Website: lowes
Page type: review-order
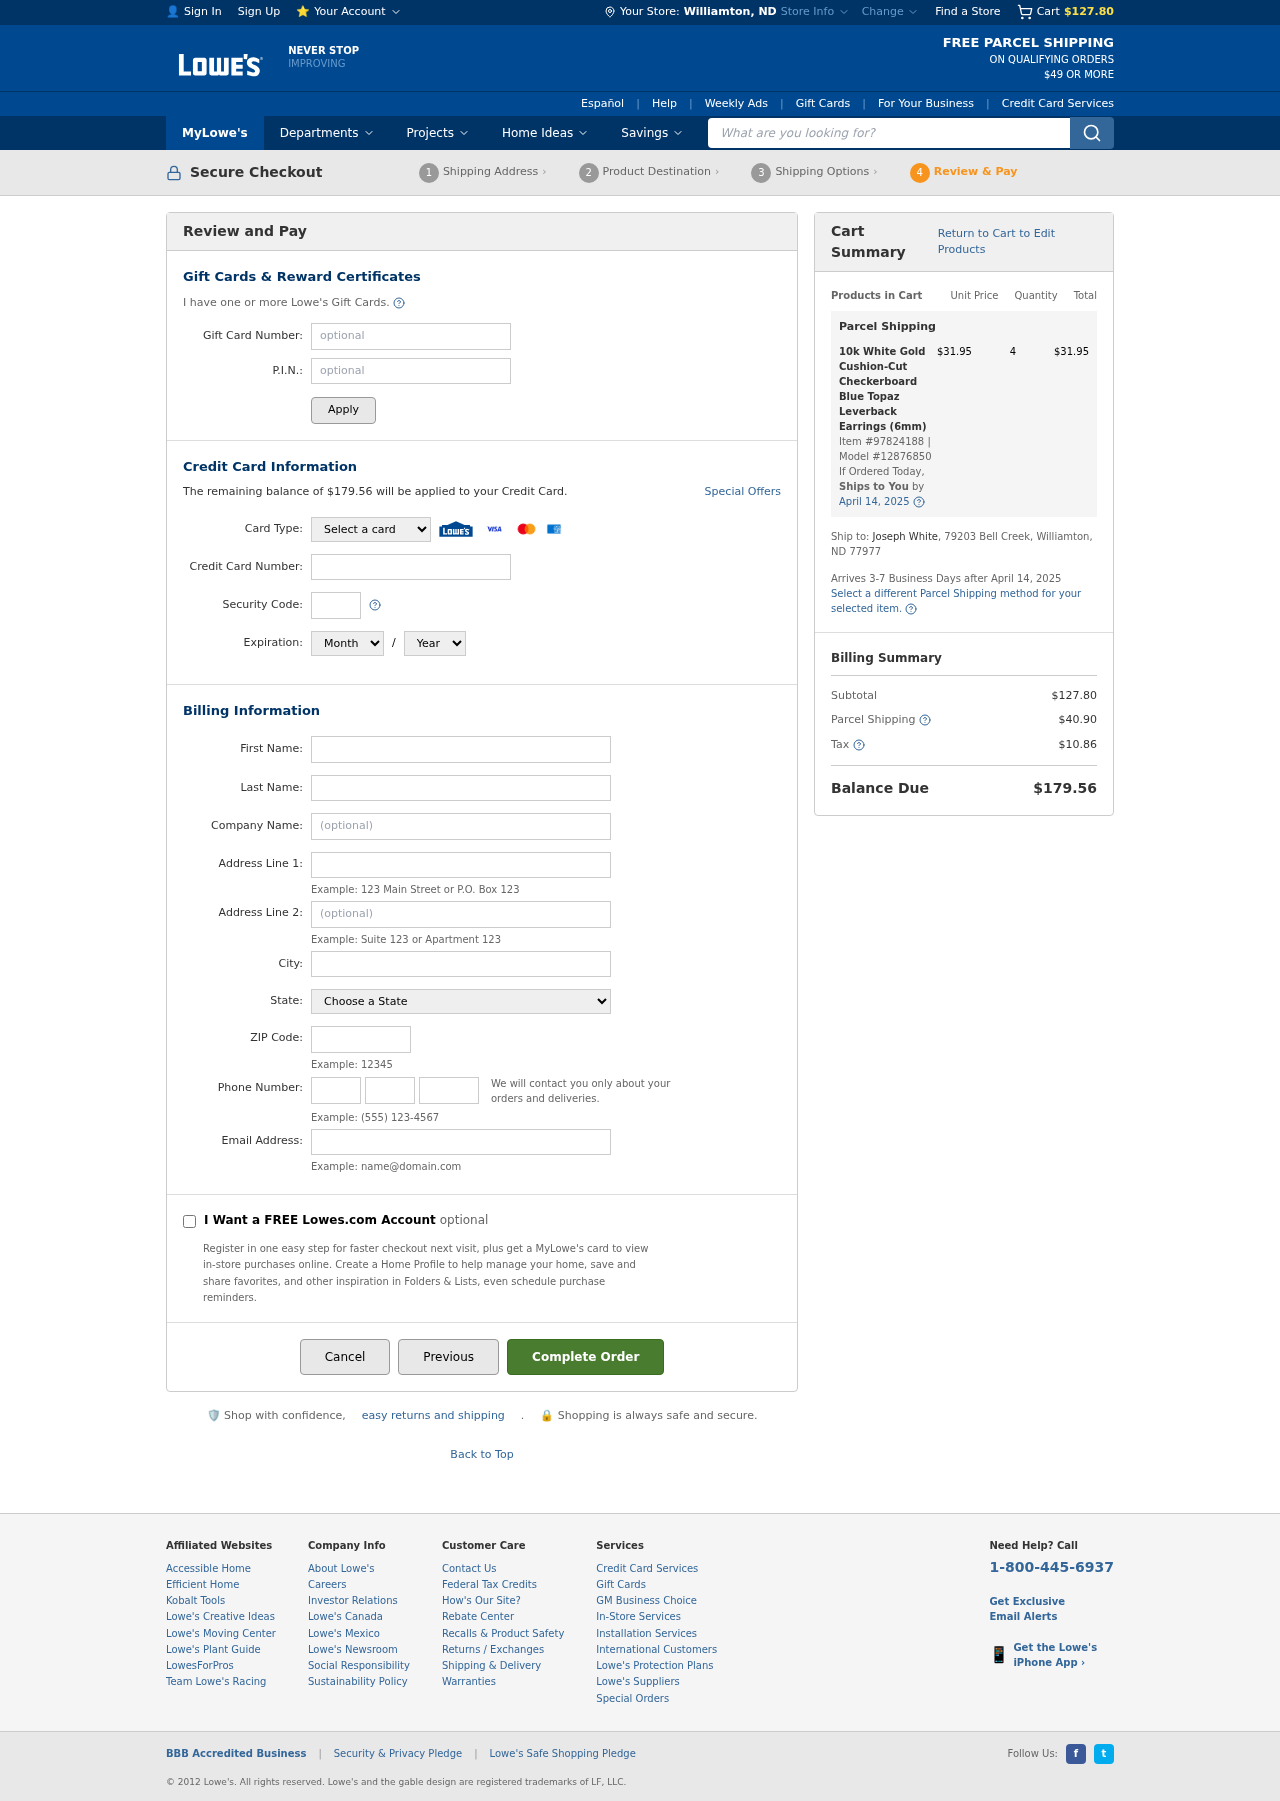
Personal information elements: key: PII_CARD_CVV
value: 455
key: PII_CARD_EXPIRY_MONTH
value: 03
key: PII_CARD_EXPIRY_YEAR
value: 29
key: PII_CARD_NUMBER
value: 6011 6589 4061 3168
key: PII_CARD_TYPE
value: Discover
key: PII_CITY
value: Williamton
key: PII_CITY_STATE
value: Williamton, ND
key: PII_EMAIL
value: jwhite@yahoo.com
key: PII_FIRSTNAME
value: Joseph
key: PII_LASTNAME
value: White
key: PII_PHONE_AREA
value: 607
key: PII_PHONE_PREFIX
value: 347
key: PII_PHONE_SUFFIX
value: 1904
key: PII_POSTCODE
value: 77977
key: PII_STATE
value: North Dakota
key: PII_STREET
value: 79203 Bell Creek
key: PII_STREET2
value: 79203 Bell Creek
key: PII_STREET2
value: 96368 Hogan Club
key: PII_FULLNAME2
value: Joseph White
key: PII_CITY_STATE_ZIP2
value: Williamton, ND 77977
Product elements: key: PRODUCT1_NAME
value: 10k White Gold Cushion-Cut Checkerboard Blue Topaz Leverback Earrings (6mm)
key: PRODUCT1_PRICE
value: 31.95
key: PRODUCT1_QUANTITY
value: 4
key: PRODUCT1_ITEM_NUMBER
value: Item #97824188
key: PRODUCT1_MODEL_NUMBER
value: Model #12876850
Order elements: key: ORDER_SUBTOTAL
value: $127.80
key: ORDER_BALANCE_DUE
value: $179.56
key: ORDER_SHIPPING_DATE
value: April 14, 2025
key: ORDER_ITEM_TOTAL
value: $31.95
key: ORDER_SHIPPING_DATE2
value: April 14, 2025
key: ORDER_SHIPPING_COST
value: $40.90
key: ORDER_TAX
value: $10.86
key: ORDER_TOTAL
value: $179.56
Search elements: key: HEADER_SEARCH
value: What are you looking for?